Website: slack
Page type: billing-address
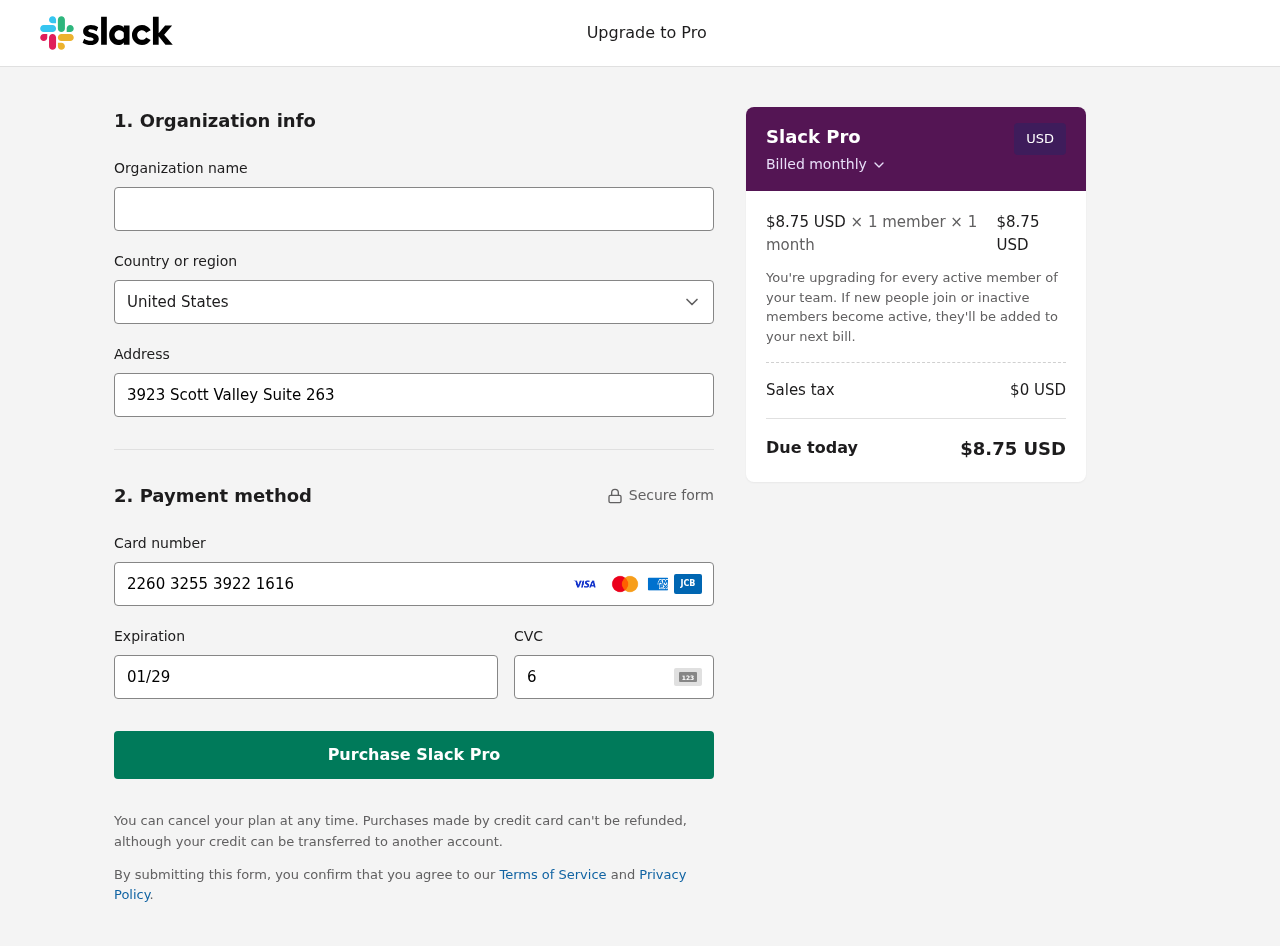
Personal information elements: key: PII_CARD_CVV
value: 628
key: PII_CARD_EXPIRY
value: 01/29
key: PII_CARD_NUMBER
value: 2260 3255 3922 1616
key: PII_COUNTRY
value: United States
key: PII_STREET
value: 3923 Scott Valley Suite 263
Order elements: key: ORDER_PRICE_PER_MEMBER
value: $8.75 USD
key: ORDER_MEMBER_COUNT
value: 1
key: ORDER_MONTH_COUNT
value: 1
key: ORDER_SUBTOTAL
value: $8.75 USD
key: ORDER_TAX
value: $0
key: ORDER_TOTAL
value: $8.75 USD